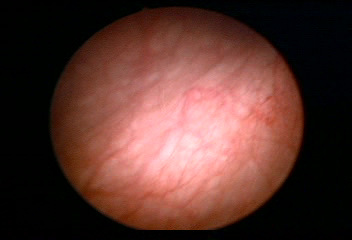
Modality: WLC
Class: Normal mucosa
Bladder cancer association: No